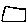
Label: square